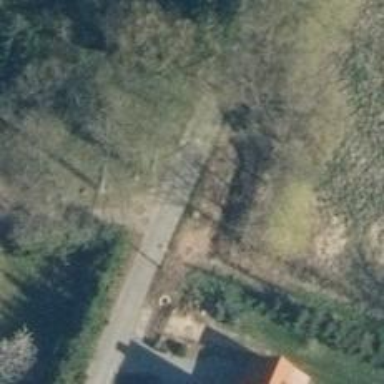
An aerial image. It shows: Culvert tunnel.